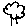
Label: tree